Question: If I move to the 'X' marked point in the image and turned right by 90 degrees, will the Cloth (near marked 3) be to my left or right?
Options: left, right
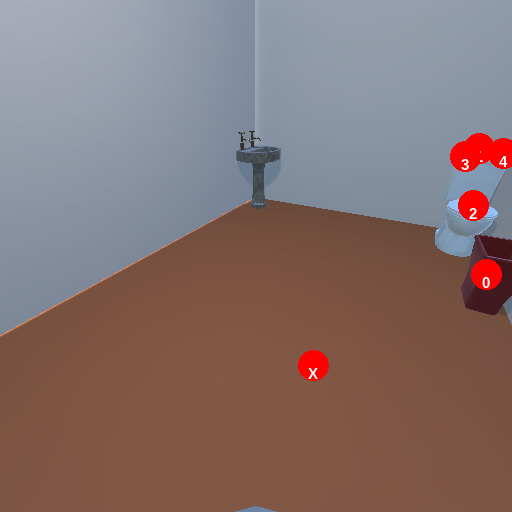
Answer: left